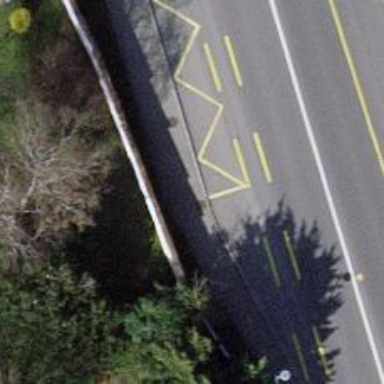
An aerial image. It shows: Platform for public transport on the road.